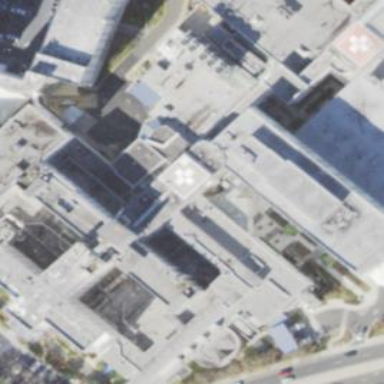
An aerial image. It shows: Hospital building.